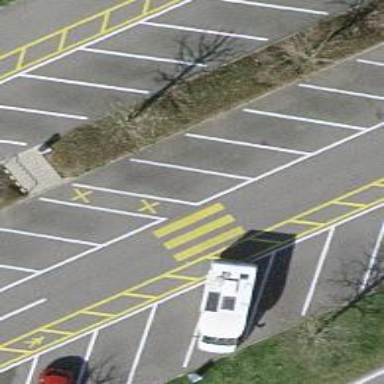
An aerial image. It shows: Uncontrolled zebra crossing.